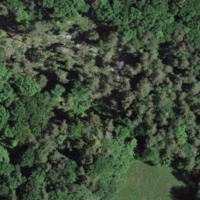
EUNIS habitat code: 44
Species observed at this site:
Pinus sylvestris
Berberis vulgaris
Acer campestre
Carpinus betulus
Poa nemoralis
Hippocrepis comosa